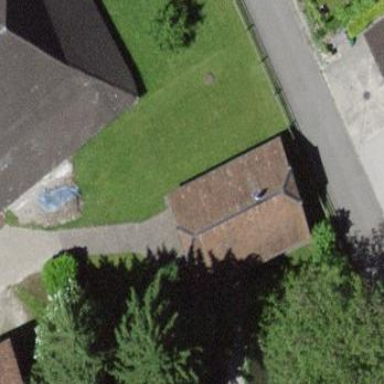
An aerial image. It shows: Shed building.